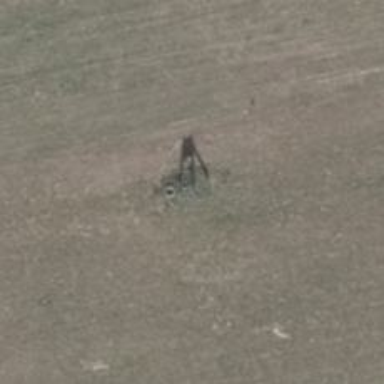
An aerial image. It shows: Hunting stand.